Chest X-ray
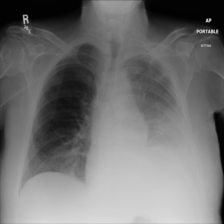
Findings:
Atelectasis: negative
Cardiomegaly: negative
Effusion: positive
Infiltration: negative
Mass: negative
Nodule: negative
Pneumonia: negative
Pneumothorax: negative
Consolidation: negative
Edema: negative
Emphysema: negative
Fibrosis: negative
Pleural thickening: negative
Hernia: negative